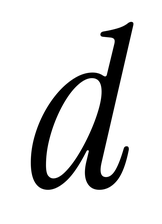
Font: InstrumentSerif-Italic